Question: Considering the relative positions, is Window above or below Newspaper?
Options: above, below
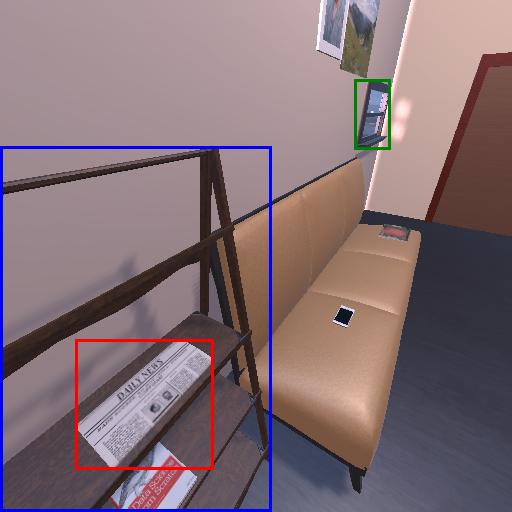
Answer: above